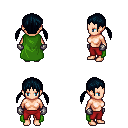
a pixel art fantasy rpg character, female body template, human, light skin, green cape, red pants, raven twin-tailed hairstyle, metal gloves, four views (front, back, left, right), 2x2 character sprite sheet, small pixel art, hard edges, no anti-aliasing